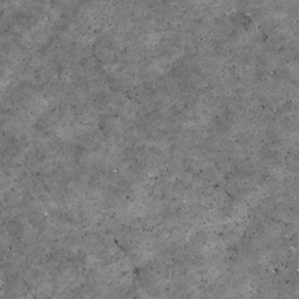
Label: non_frost